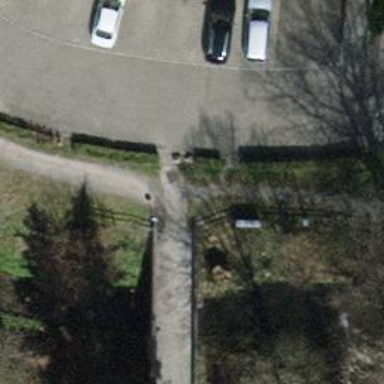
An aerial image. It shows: Path with fine gravel surface.